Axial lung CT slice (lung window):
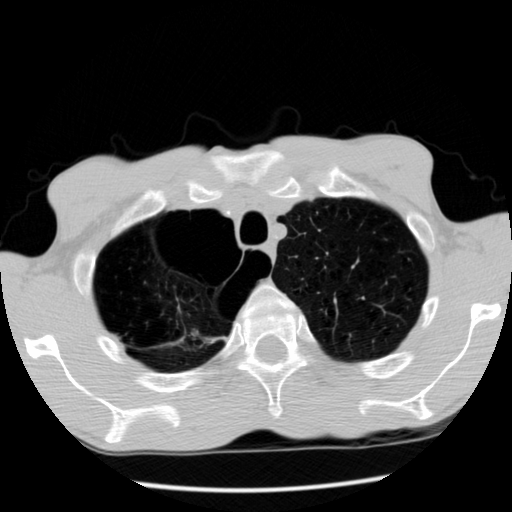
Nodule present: no